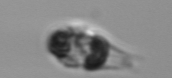
Label: Mesodinium